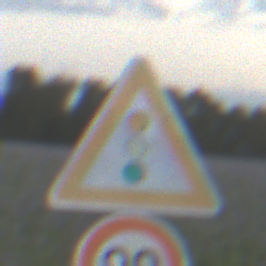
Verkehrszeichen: Lichtzeichenanlage
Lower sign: Geschwindigkeit80
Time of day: SunriseSunset
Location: Outdoor (Nature)
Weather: PartlyCloudy
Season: NotSpecified
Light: Natural